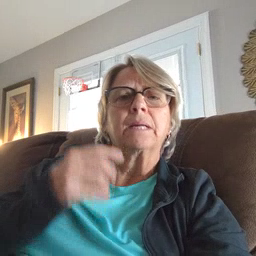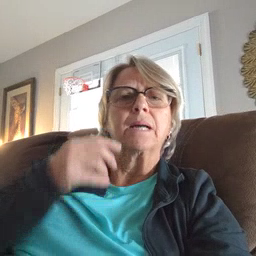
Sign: lips